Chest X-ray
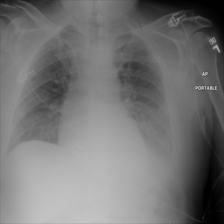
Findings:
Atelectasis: negative
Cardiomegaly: negative
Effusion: negative
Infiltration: negative
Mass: negative
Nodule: negative
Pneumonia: negative
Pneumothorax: negative
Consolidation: positive
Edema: negative
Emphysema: negative
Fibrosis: negative
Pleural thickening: negative
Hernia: negative